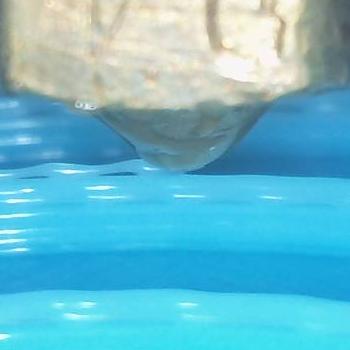
Flow rate: 35%